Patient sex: F
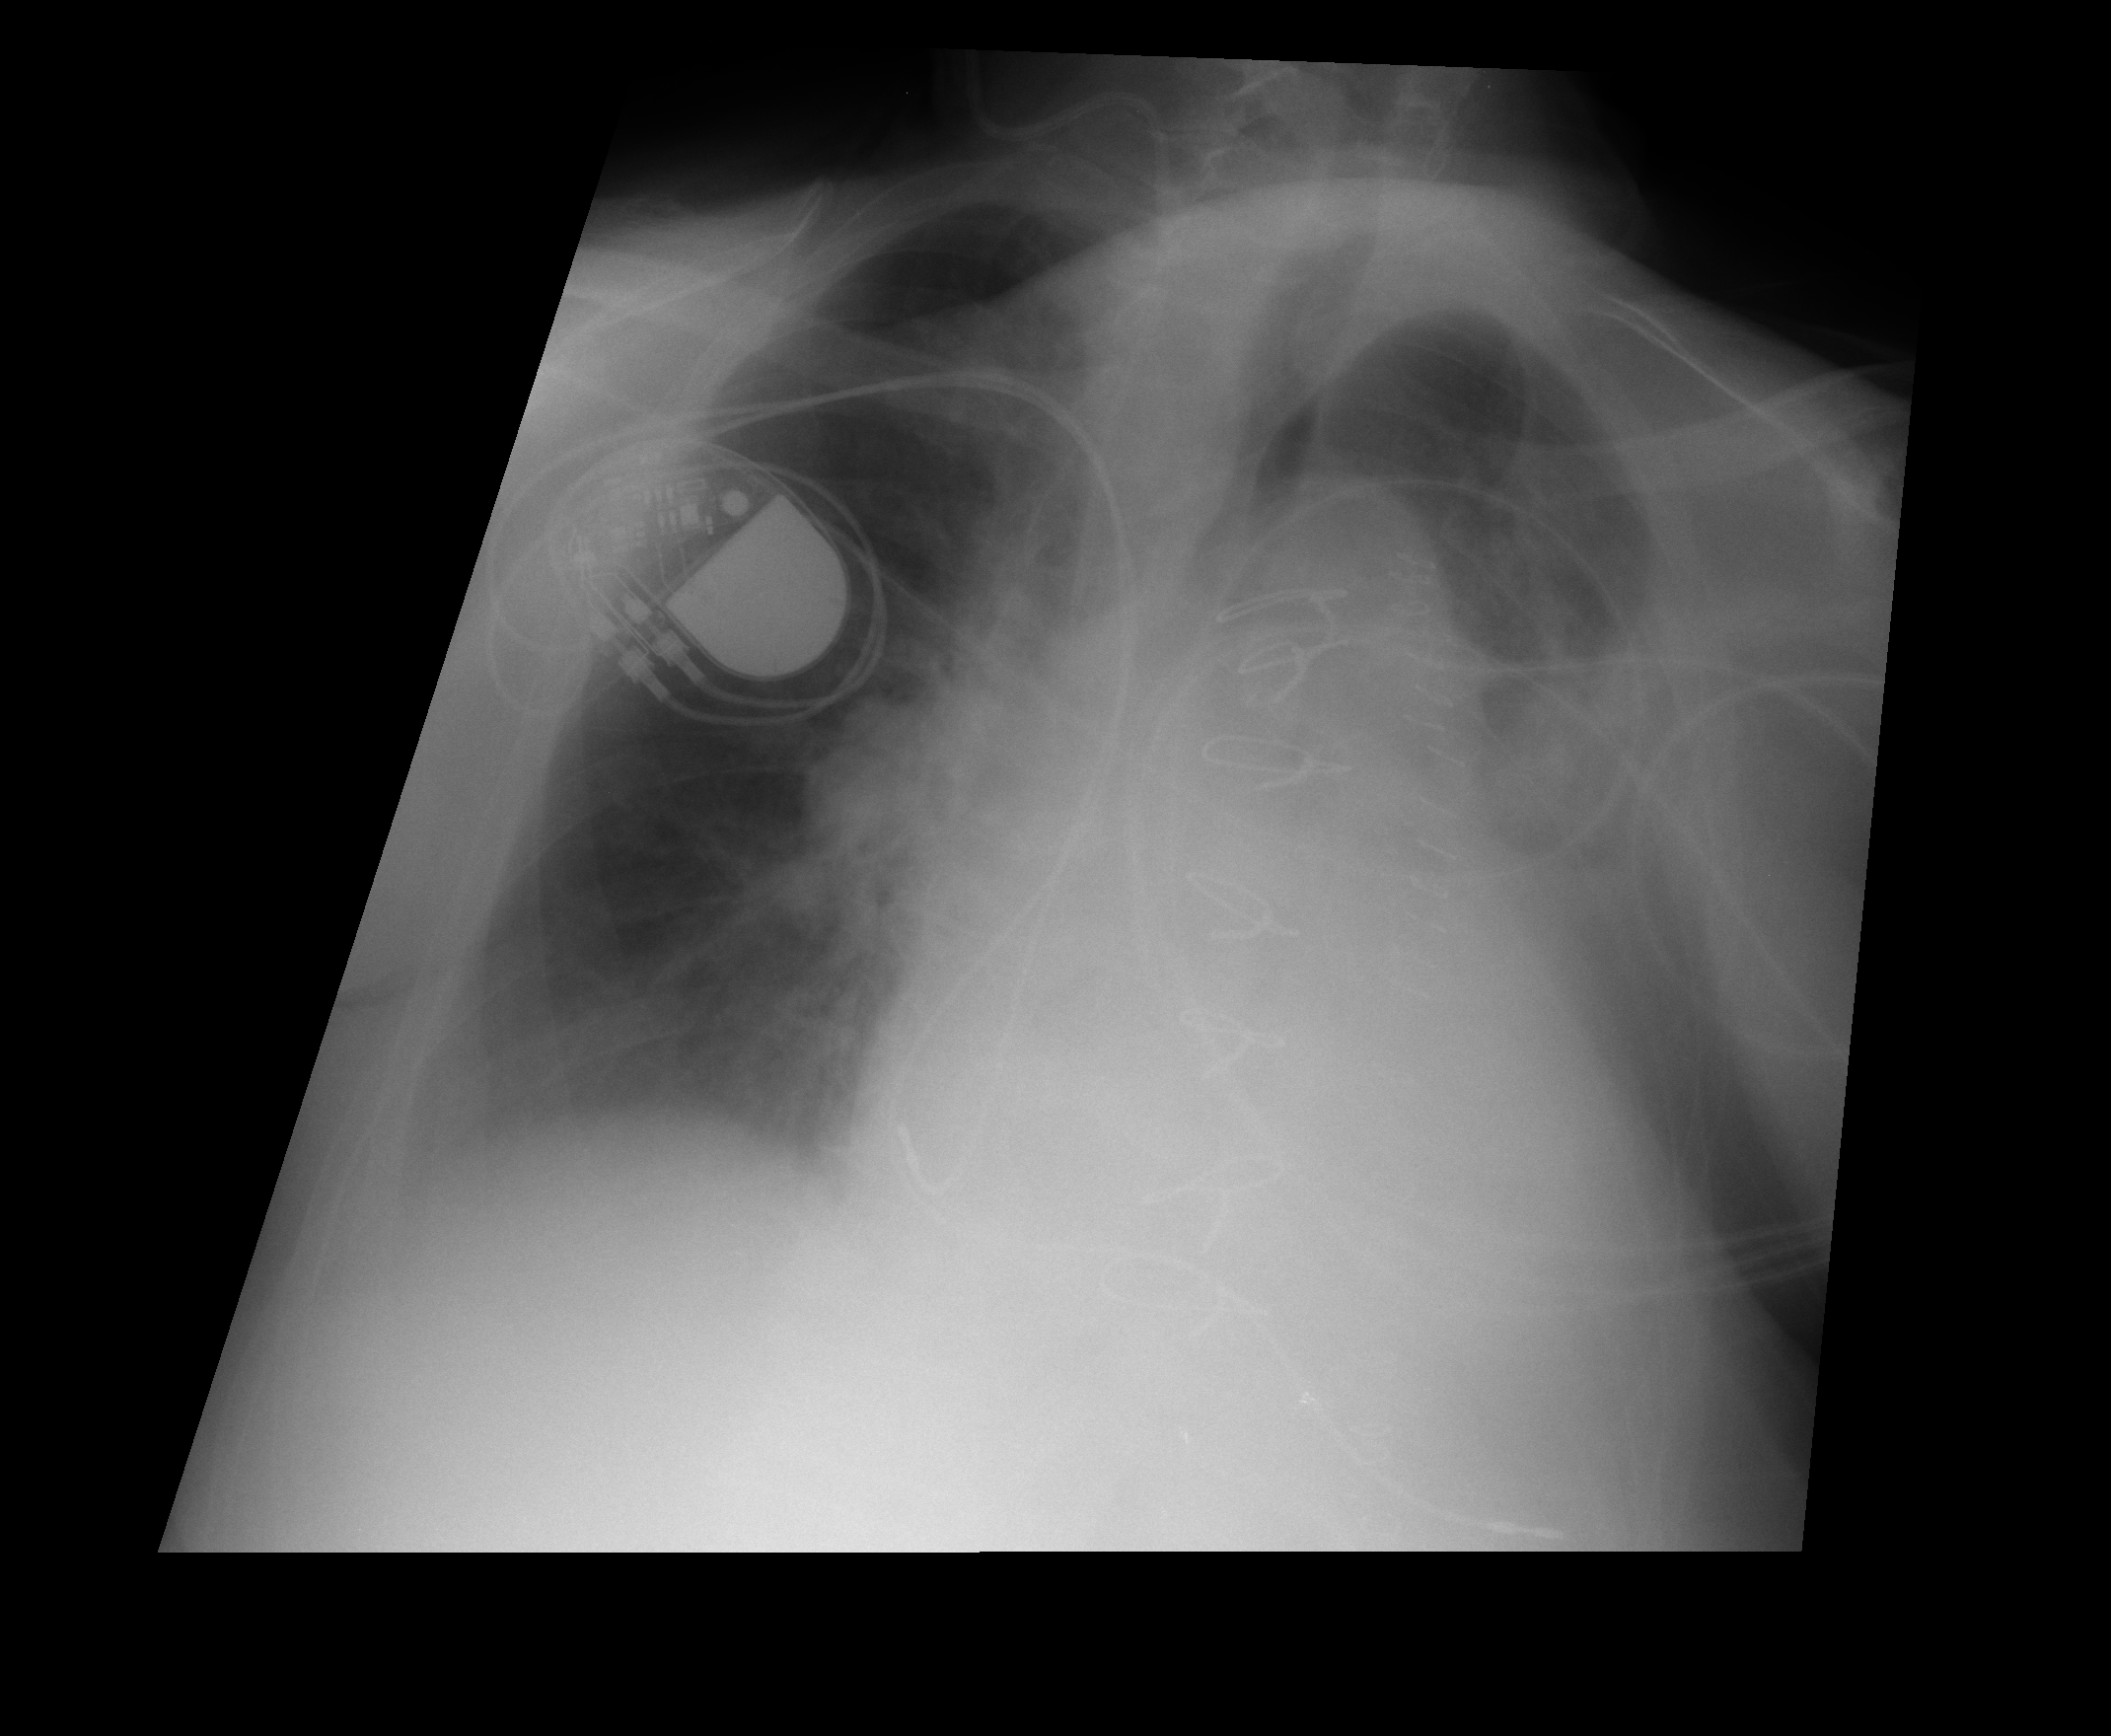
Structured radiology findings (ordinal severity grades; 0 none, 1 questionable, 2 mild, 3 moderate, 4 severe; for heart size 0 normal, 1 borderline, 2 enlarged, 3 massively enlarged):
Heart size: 2
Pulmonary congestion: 2
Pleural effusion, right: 2
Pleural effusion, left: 2
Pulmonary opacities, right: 0
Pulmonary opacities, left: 2
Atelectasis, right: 2
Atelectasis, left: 2